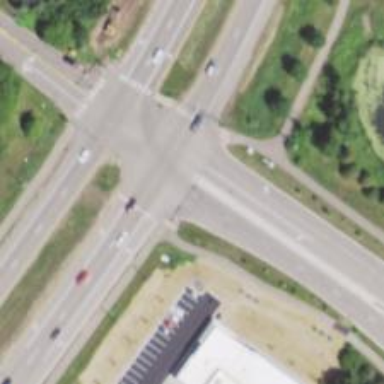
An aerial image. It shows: Marked crossing with zebra markings.